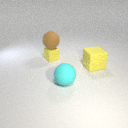
large brown rubber sphere above small yellow rubber cube